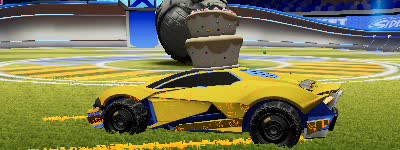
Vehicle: werewolf